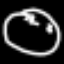
Label: clock